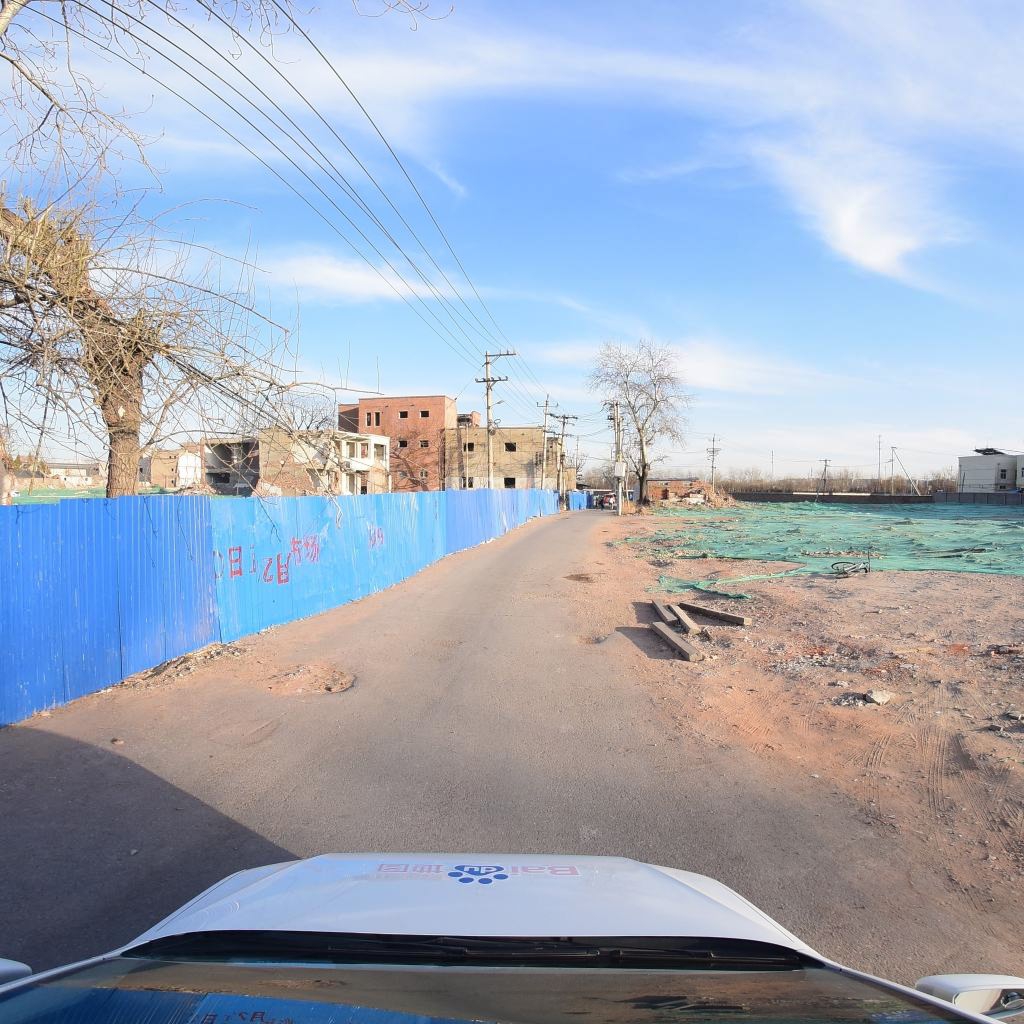
Region: Fengtai
Road damage annotations: pothole